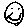
Label: smiley face